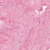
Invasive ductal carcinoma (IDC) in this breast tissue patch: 0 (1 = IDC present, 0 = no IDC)